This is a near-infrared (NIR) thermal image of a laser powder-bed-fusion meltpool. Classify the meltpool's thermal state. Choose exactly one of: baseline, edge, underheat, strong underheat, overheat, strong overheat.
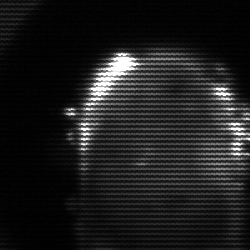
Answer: baseline